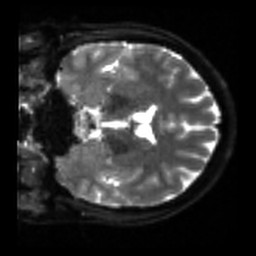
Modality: sbref
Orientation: coronal
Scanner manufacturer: siemens
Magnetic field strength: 3 T
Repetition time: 4 s
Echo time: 0.0594 s